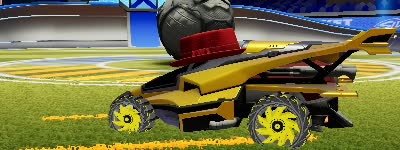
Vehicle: aftershock